Current action and preconditions to check: trajectory_clear

Your task: For each precondition in the list above, predict whether it will hold at this action.

Consider the current scene as observed from the mobile robot's camera, and analyze the predicted future states of all dynamic agents (e.g., people, animals, vehicles, or any moving entities) within the NEXT SECOND.

IMPORTANT: Only answer "very likely" if you are absolutely certain—based on strong, clear evidence—that a dynamic agent will violate the precondition in the predicted future state. Do NOT answer "very likely" for unlikely, ambiguous, or low-probability risks.

Ask yourself for each precondition: Is there a high probability, with clear and convincing evidence, that the predicted future states of any dynamic agent will interfere with the predicted future state of the currently executing action within the NEXT SECOND, causing that precondition to fail?

Assess the risk level based on these predictions. Use "likely" or "very likely" if motions create a clear risk of interference.

Use "neutral" or "improbable" if agents are nearby but their predicted paths are clearly diverging or non-conflicting.

Failure Risk Categories: "very improbable", "improbable", "neutral", "likely", "very likely"

Answer Format: Output ONLY the probability_of_failure value from these categories: "very improbable", "improbable", "neutral", "likely", "very likely"

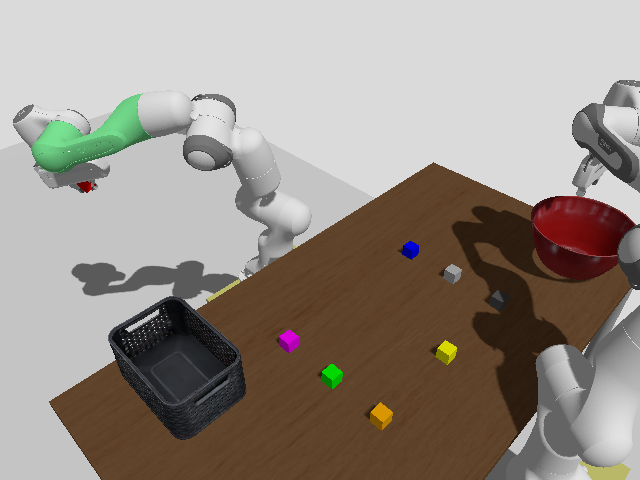

Answer: very improbable